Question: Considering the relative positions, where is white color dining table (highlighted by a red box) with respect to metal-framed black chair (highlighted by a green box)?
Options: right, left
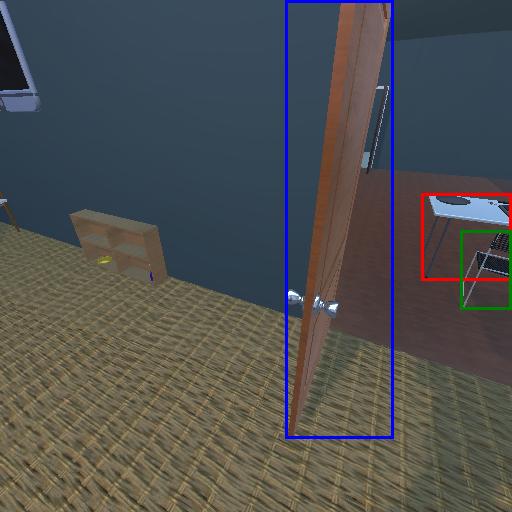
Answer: right